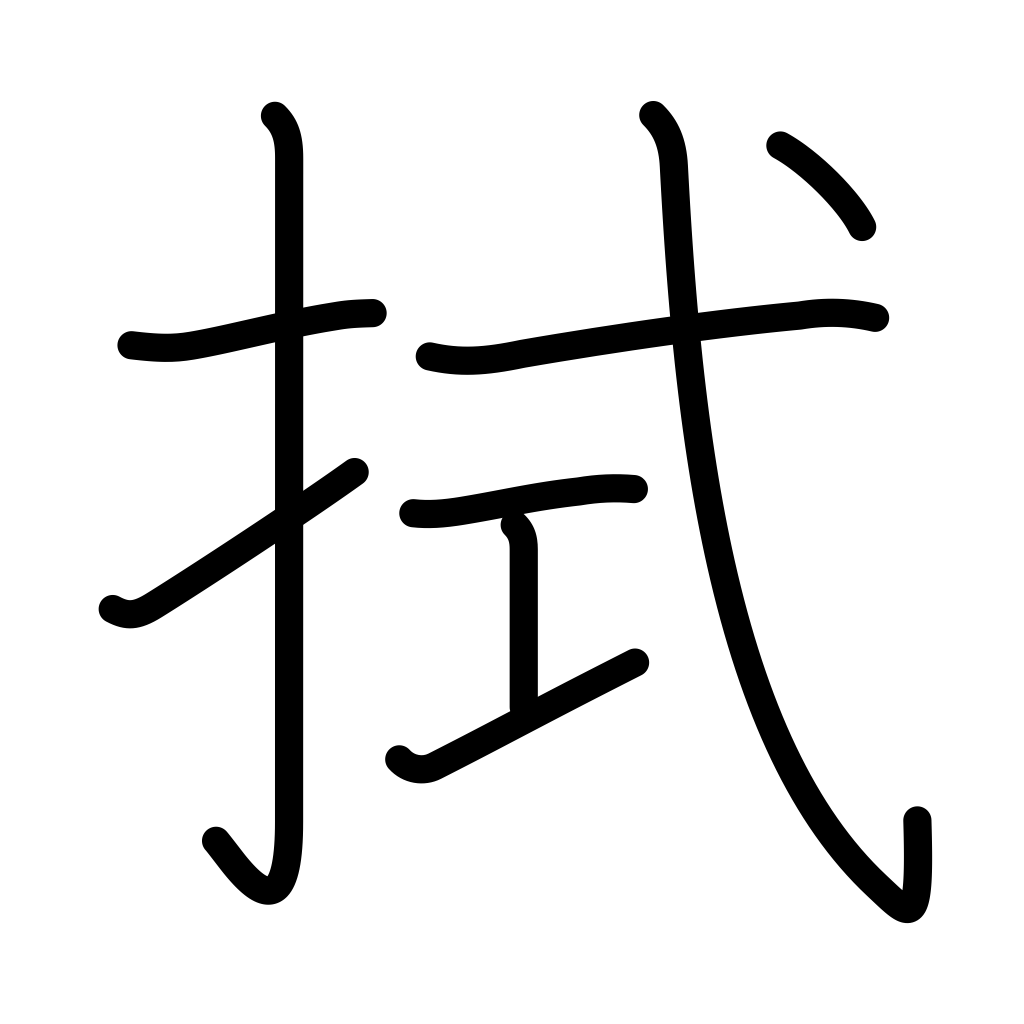
Meaning: wipe, mop, swab